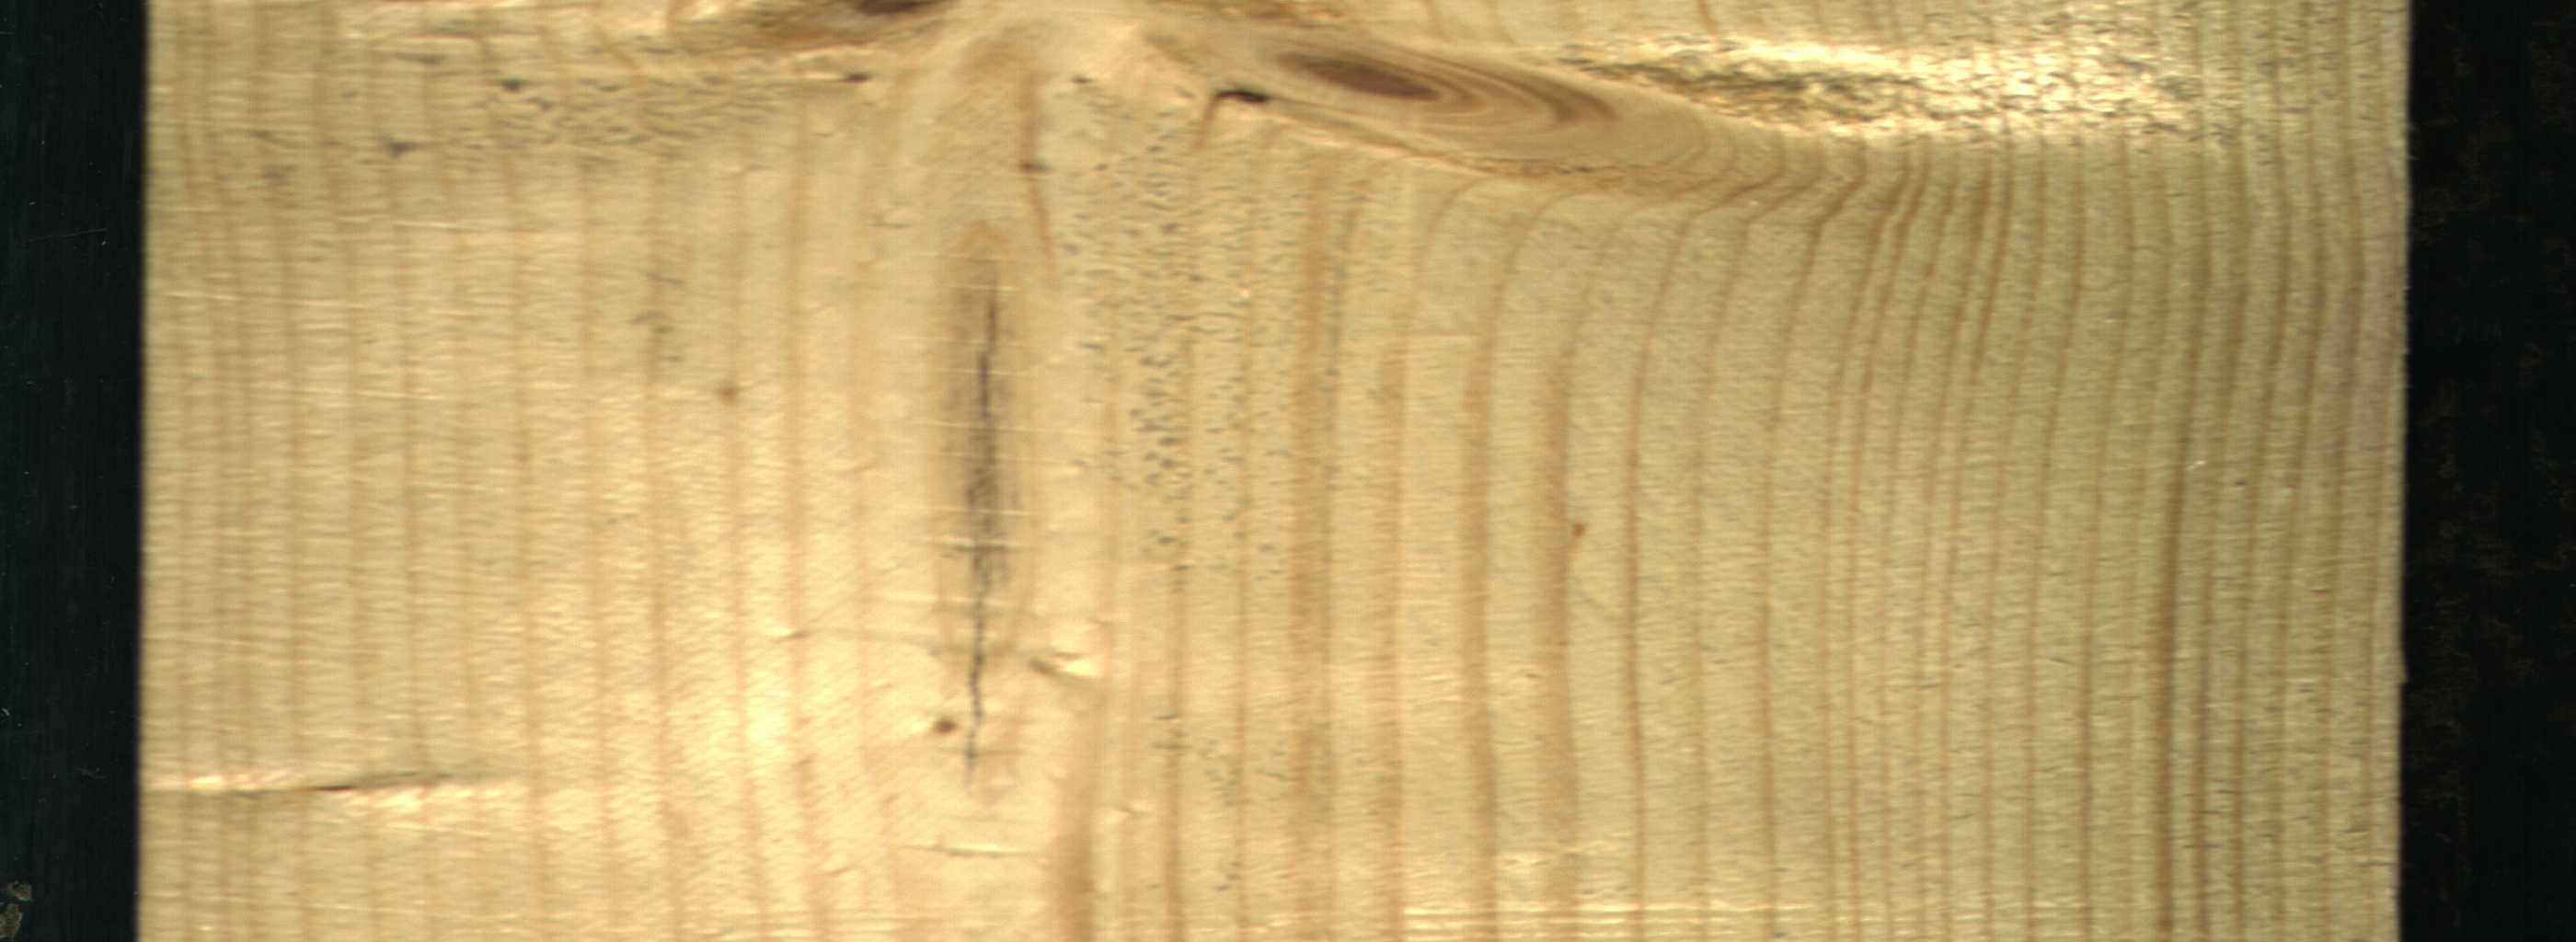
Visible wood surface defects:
Quartzity
Crack
knot_with_crack
Live_Knot
Live_Knot